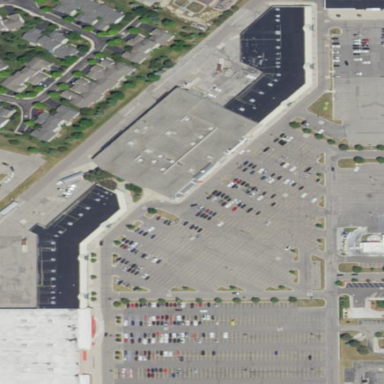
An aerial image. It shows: Retail area.